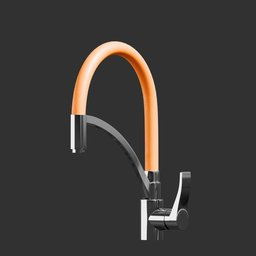
Label: appliances